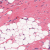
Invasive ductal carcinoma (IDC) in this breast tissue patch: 0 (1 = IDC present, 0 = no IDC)